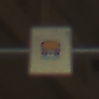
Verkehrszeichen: FahrzeugeMitWassergefaehrdenderLadungOhnePfeilsymbol
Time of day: SunriseSunset
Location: Roofed (Suburban)
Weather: Clear
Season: NotSpecified
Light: Natural